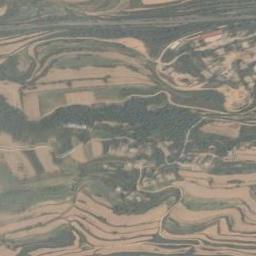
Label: terrace